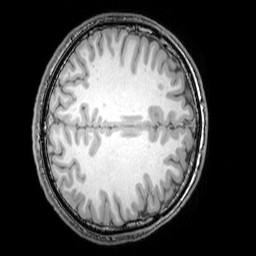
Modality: T1w
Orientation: axial
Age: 20
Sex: male
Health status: healthy
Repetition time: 0.081 s
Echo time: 0.037 s